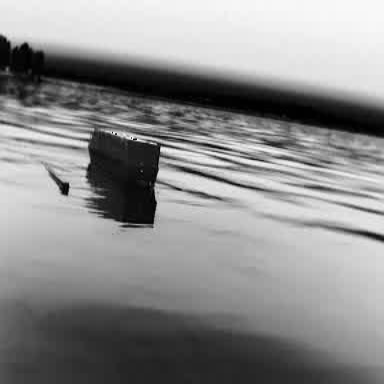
There is a fishing_boat in the infrared image.